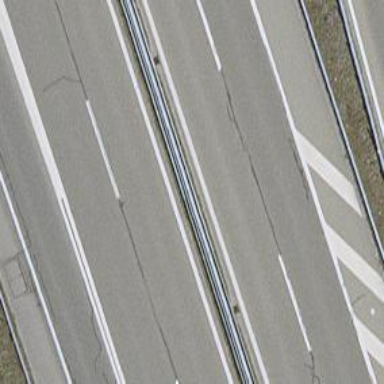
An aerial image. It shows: Asphalt motorway link.